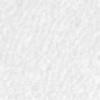
Label: no_change